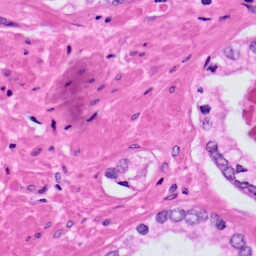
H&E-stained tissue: Prostate